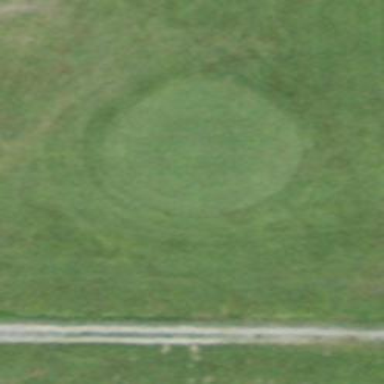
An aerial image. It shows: Golf tee.